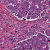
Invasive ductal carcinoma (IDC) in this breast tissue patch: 1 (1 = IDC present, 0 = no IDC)